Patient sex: F
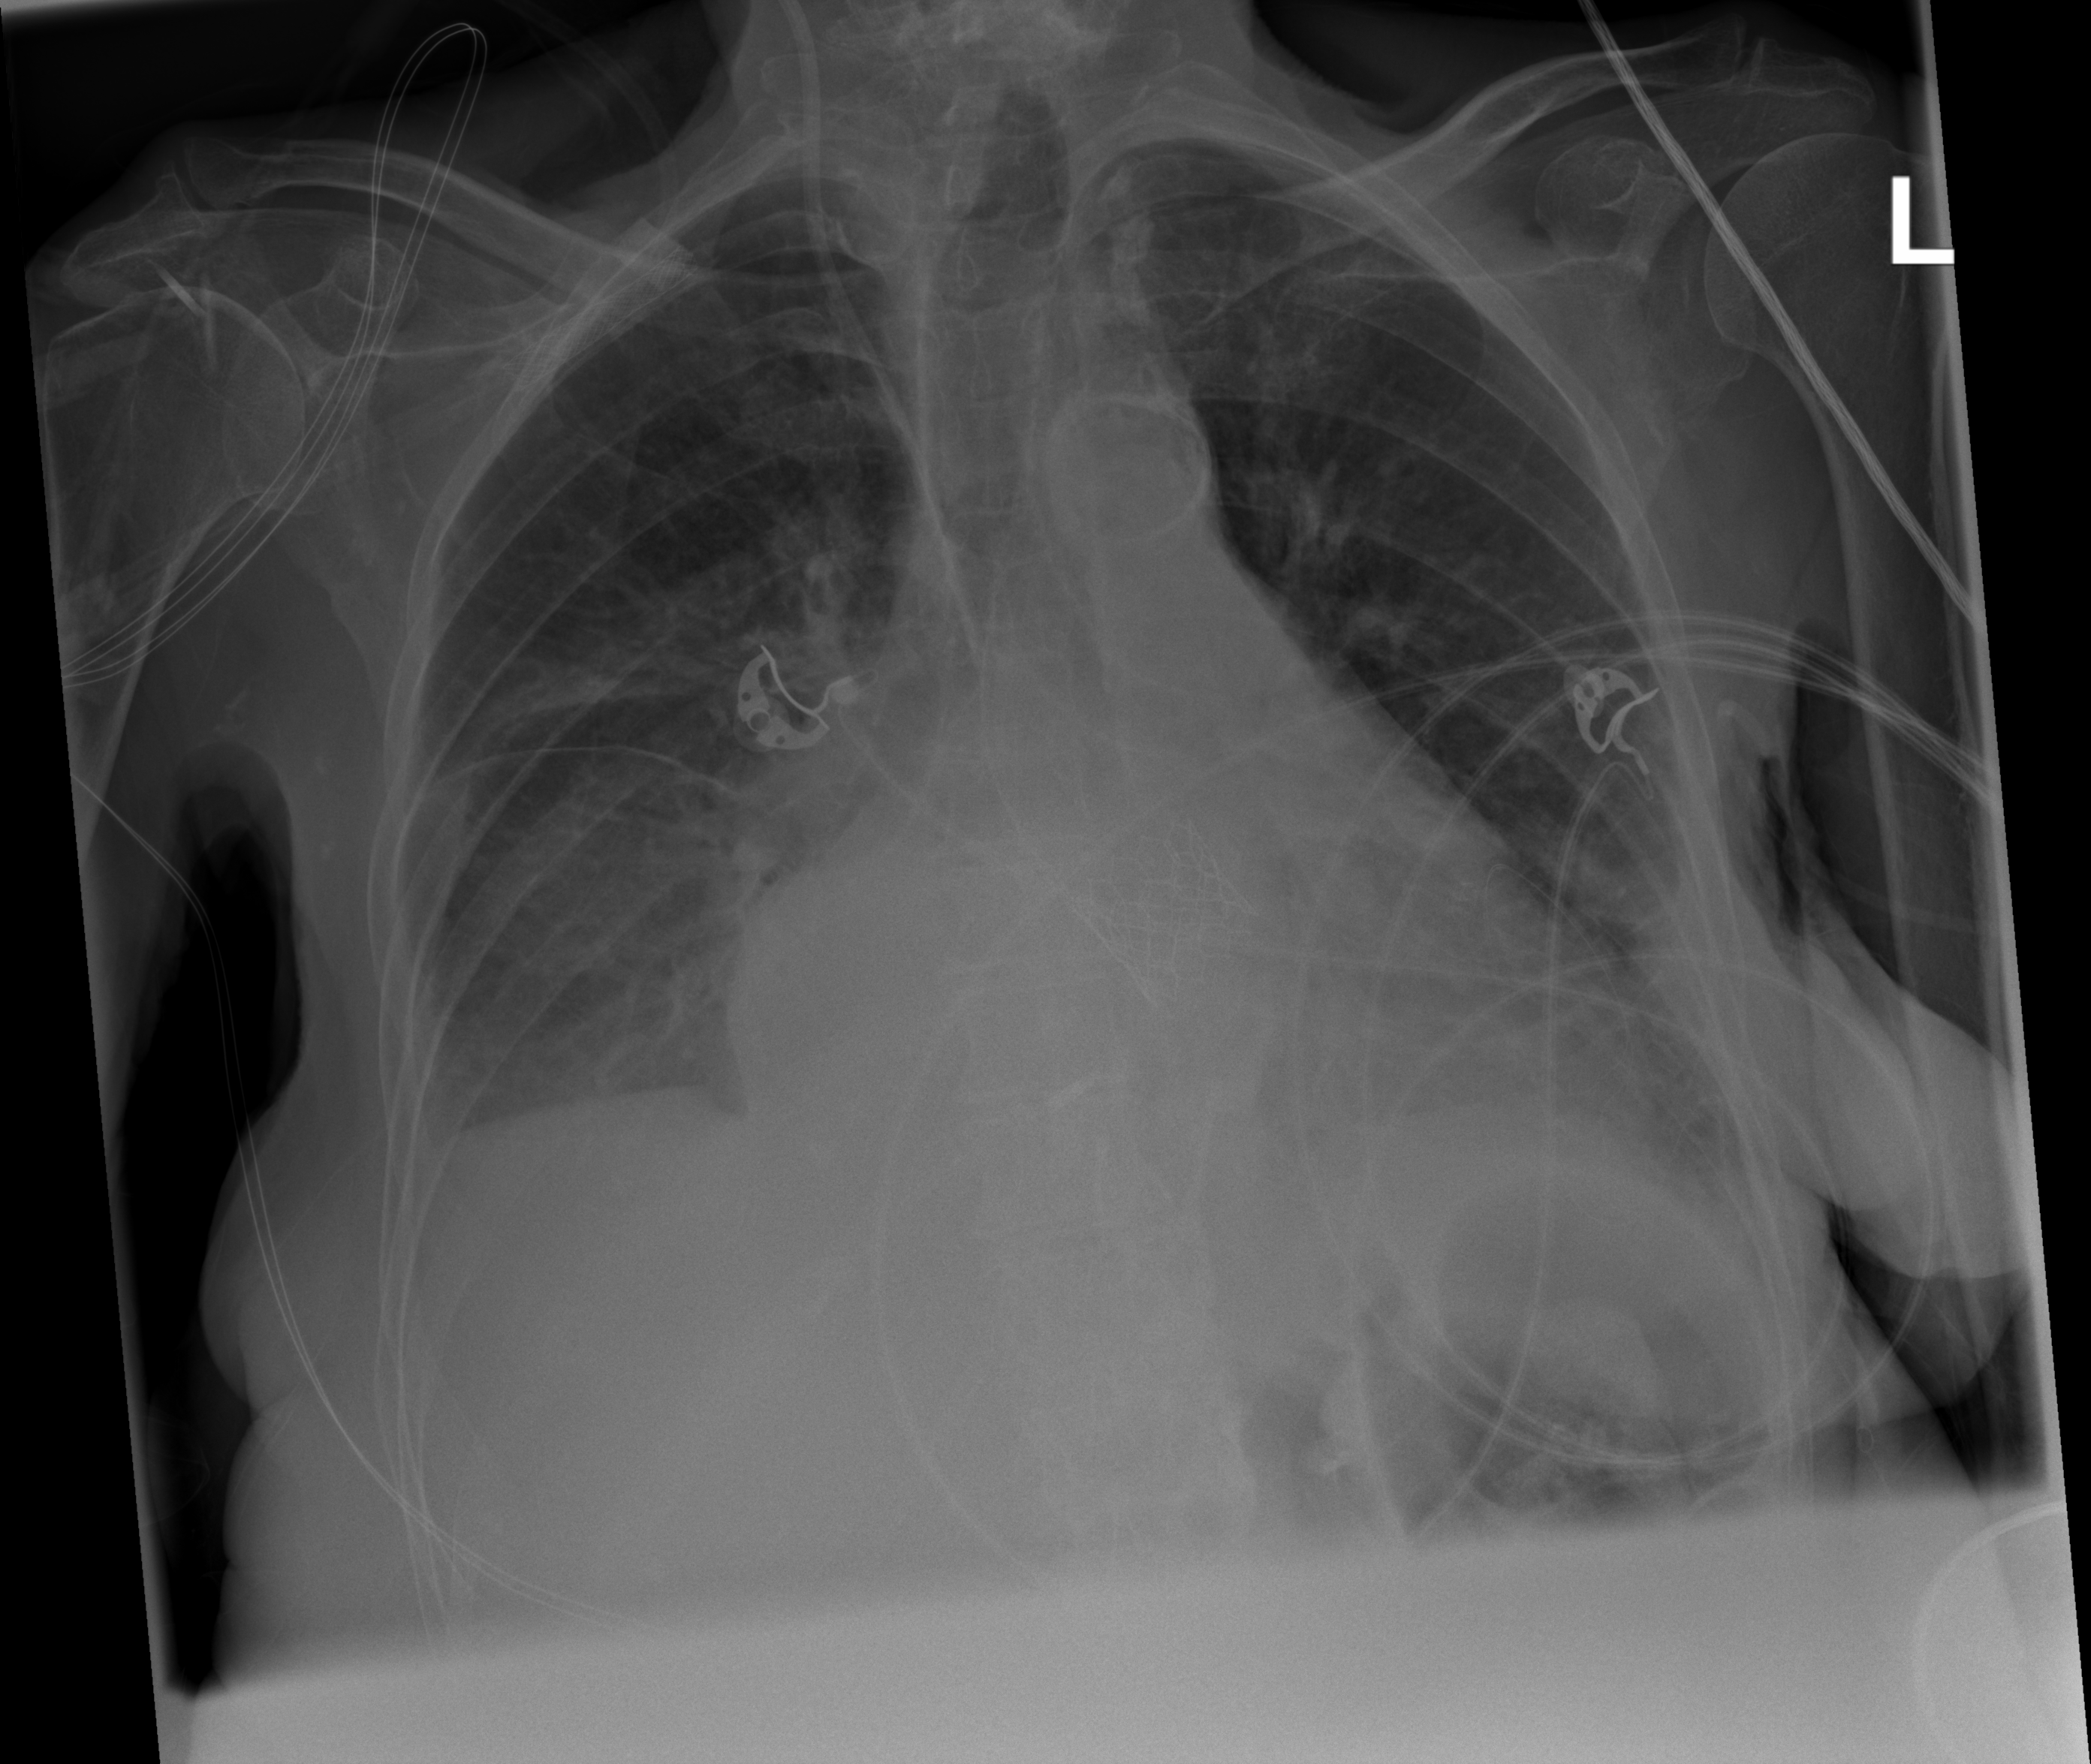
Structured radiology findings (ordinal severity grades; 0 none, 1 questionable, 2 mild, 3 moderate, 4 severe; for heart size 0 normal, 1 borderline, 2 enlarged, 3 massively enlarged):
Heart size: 0
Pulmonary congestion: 2
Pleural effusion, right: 2
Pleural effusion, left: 0
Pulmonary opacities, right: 0
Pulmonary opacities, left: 0
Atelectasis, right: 0
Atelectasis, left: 2